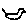
Label: bird